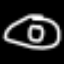
Label: donut